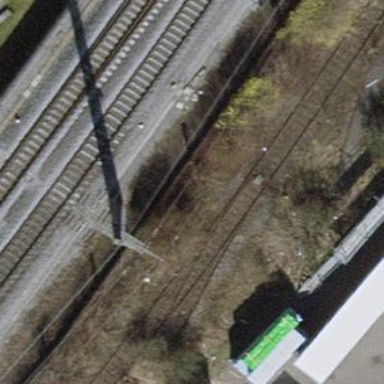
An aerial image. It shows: Disused railway spur with one track.